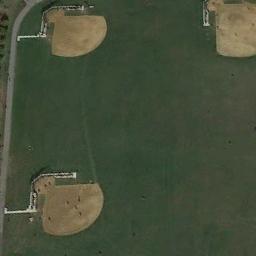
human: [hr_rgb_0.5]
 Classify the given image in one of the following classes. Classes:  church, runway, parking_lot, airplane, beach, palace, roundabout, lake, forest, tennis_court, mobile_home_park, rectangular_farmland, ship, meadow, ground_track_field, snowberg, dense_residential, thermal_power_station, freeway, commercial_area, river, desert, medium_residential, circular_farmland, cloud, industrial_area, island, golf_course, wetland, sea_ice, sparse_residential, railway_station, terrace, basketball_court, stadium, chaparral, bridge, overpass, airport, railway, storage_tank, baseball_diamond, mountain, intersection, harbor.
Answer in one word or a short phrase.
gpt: baseball_diamond